Question: Trying to import a managed solution to an on premise Dynamics CRM 2011 organisation.
Have done this successfully to another organisation on the same server with the same solution a few weeks ago.
This time it hangs on the Import Solution screen for hours:
I never get to see the solution information. I've tried several times.
How can I investigate the cause?
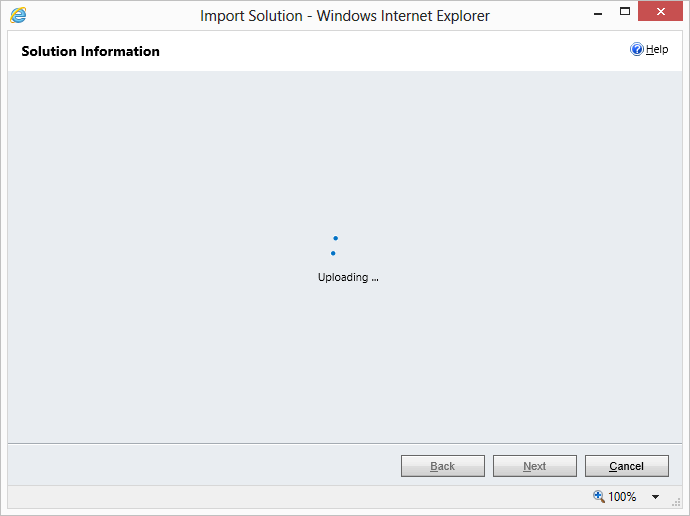
Answer: Following all of these instructions solved the problem:
<URL>